Question: I have read a few posts about what I need but I can't manage to do this.
I want a table that could be set up like an image, it will have a regular background image and from half the screen to the bottom i want the table view to have 6 different cells

How can I do this. I have done this with and my app is working with no problems, but I wanna do this with also
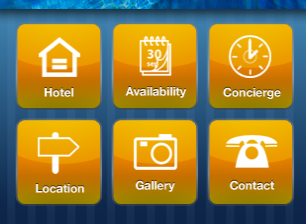
Answer: Spire you can easily add six buttons in one table row or three buttons in one row (two rows then). You can easily assign tag number (based on indexPath.row.. like indexPath.row + 1, indexPath.row + 2 ...etc). and in there action method you can use these tag numbers...
to create customized cells follow these links -
<URL>
<URL>